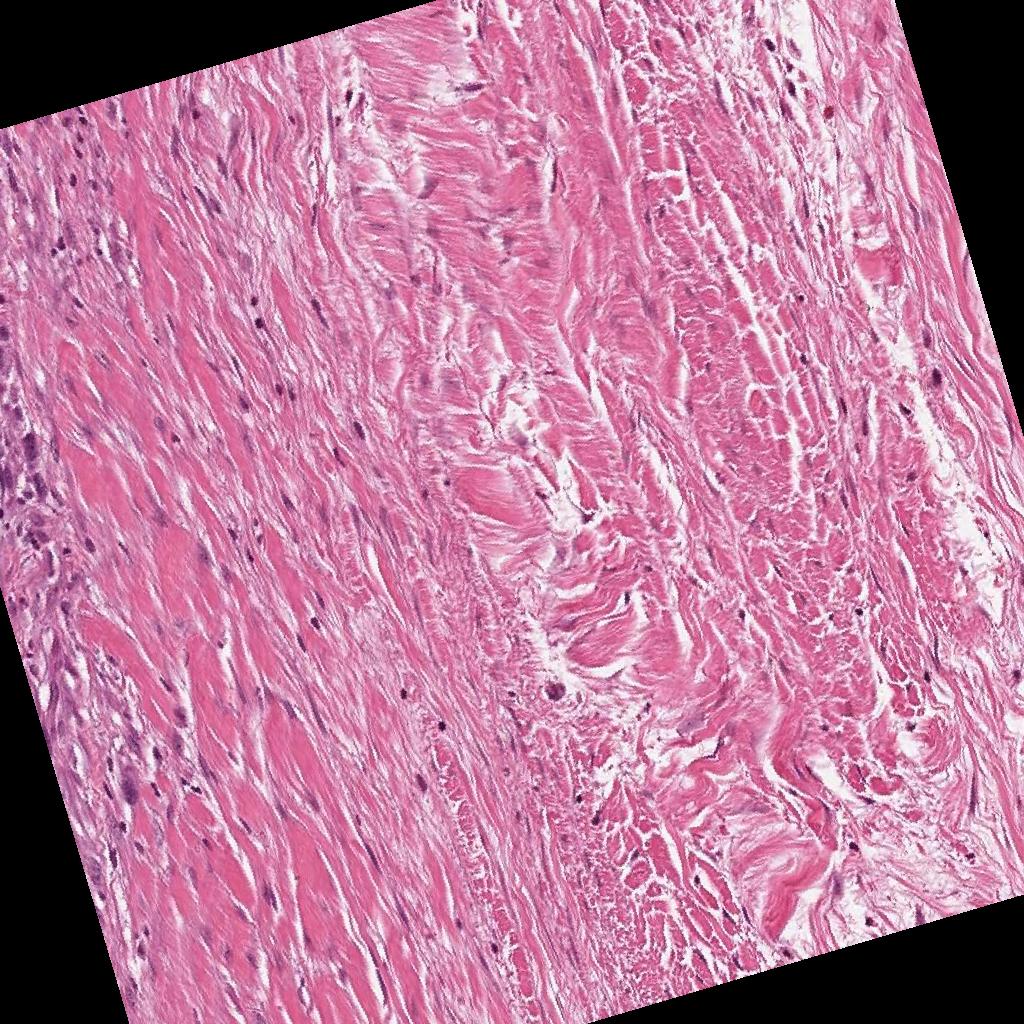
Label: Non-Tumor